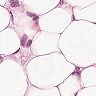
Metastatic tissue present: yes